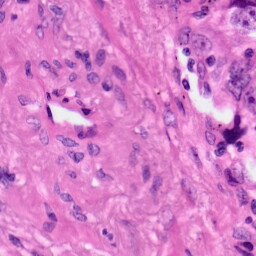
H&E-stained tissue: Lung